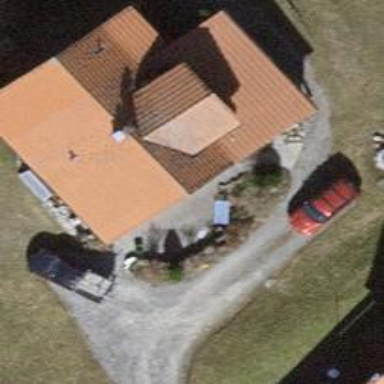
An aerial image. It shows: Driveway.